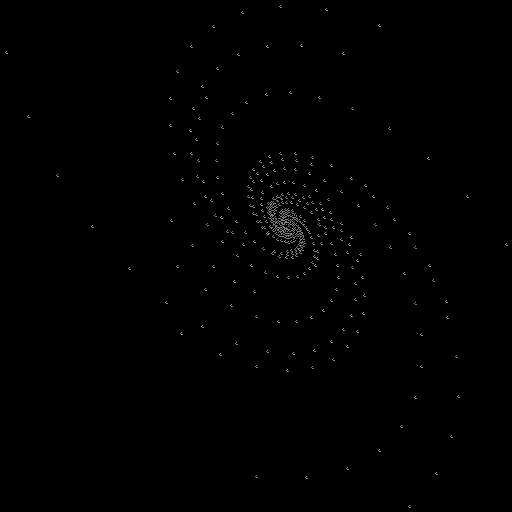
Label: sunflower